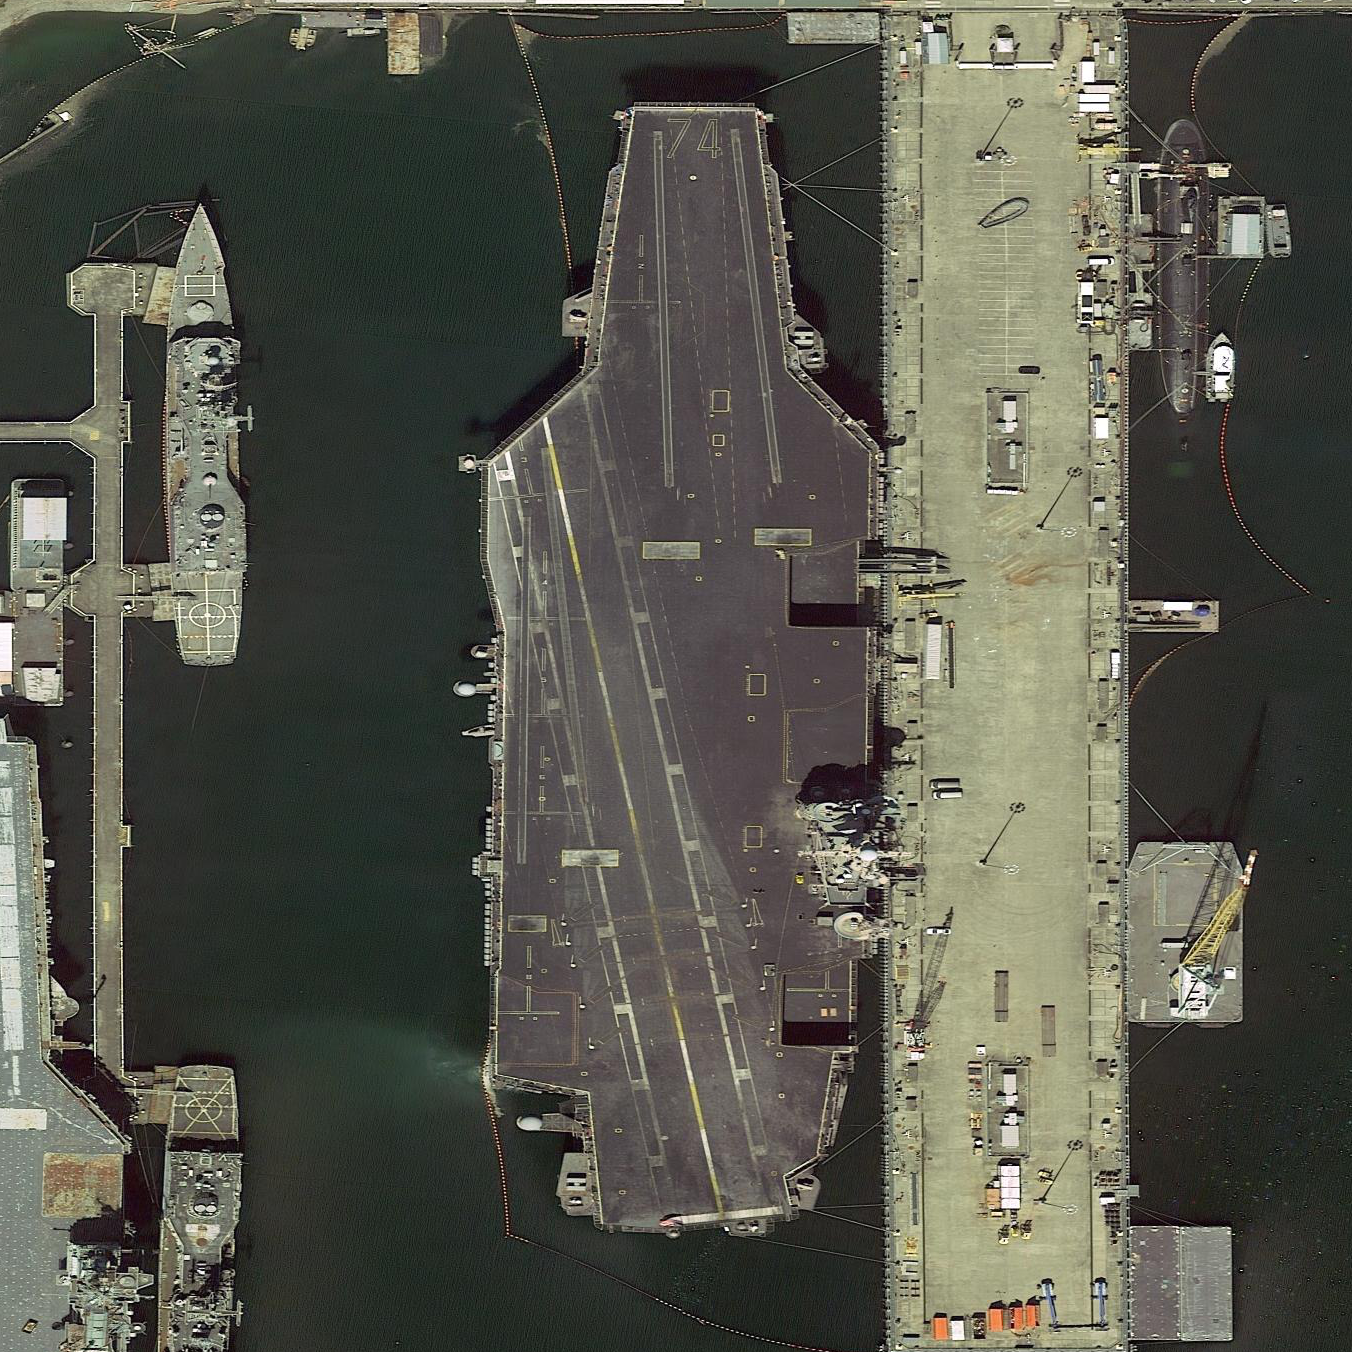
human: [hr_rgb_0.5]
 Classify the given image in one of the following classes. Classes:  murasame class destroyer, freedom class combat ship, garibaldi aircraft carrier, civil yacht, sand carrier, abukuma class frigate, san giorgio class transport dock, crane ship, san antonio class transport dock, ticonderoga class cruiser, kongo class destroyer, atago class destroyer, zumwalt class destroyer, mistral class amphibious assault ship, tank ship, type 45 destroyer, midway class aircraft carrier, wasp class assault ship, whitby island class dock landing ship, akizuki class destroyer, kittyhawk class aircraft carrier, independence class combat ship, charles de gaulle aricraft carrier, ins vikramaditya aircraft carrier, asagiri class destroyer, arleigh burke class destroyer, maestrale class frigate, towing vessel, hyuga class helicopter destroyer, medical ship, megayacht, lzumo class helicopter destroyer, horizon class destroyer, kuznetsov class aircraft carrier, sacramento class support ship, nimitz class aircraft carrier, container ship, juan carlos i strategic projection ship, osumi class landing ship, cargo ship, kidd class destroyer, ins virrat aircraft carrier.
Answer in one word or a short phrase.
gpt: Nimitz class aircraft carrier